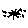
Label: star